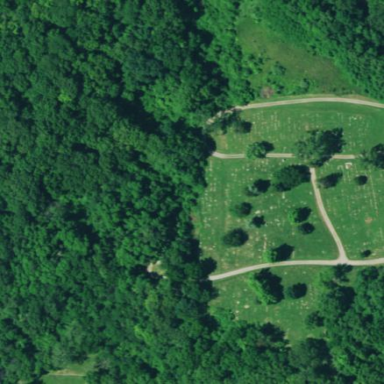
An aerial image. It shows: Cemetery.